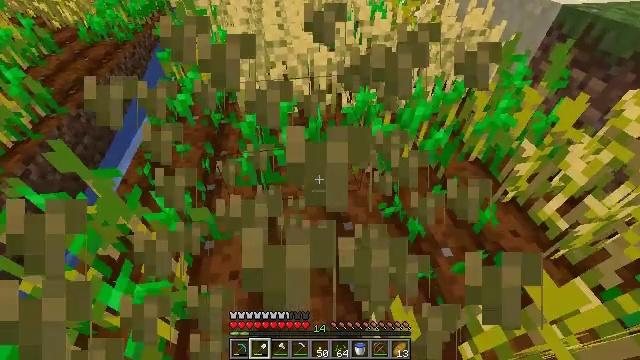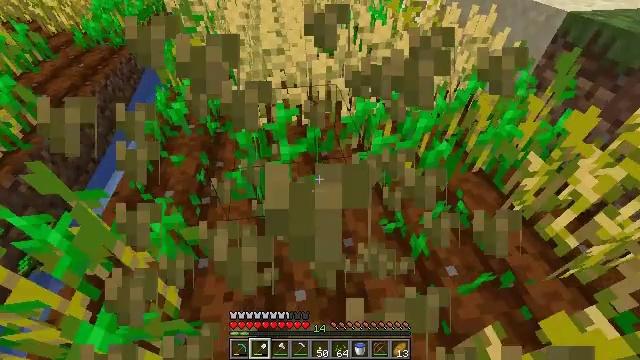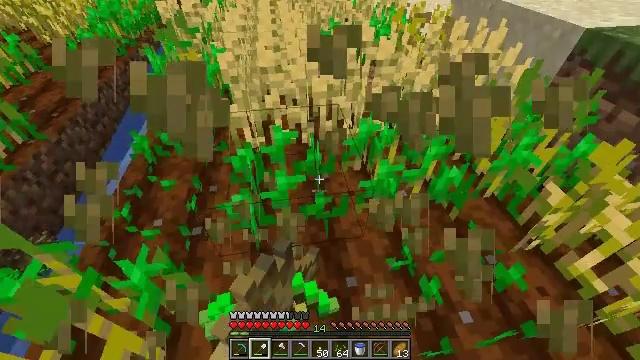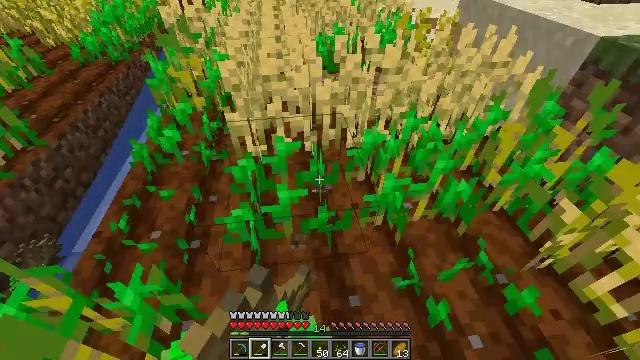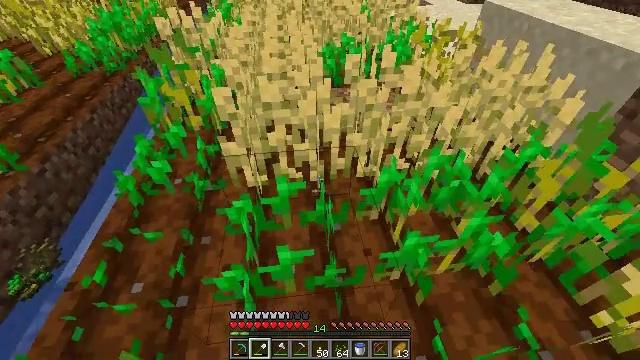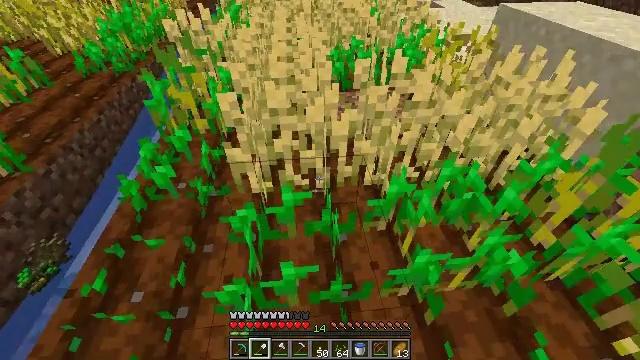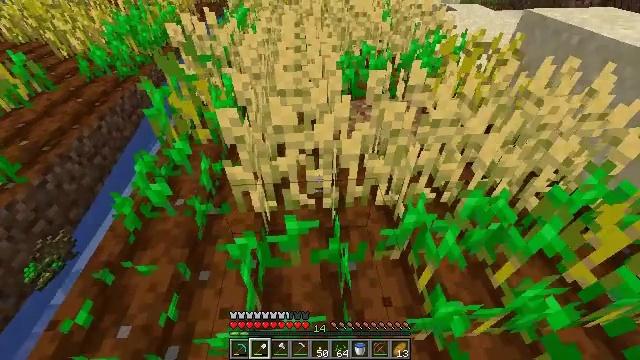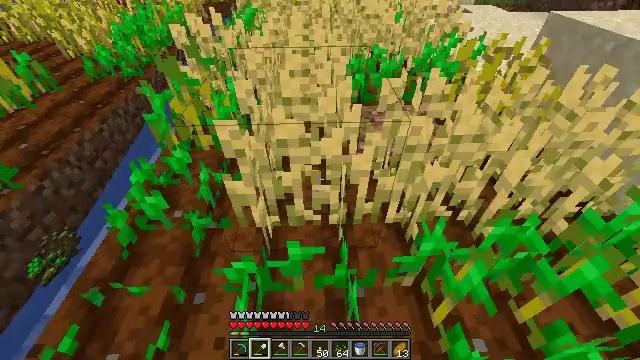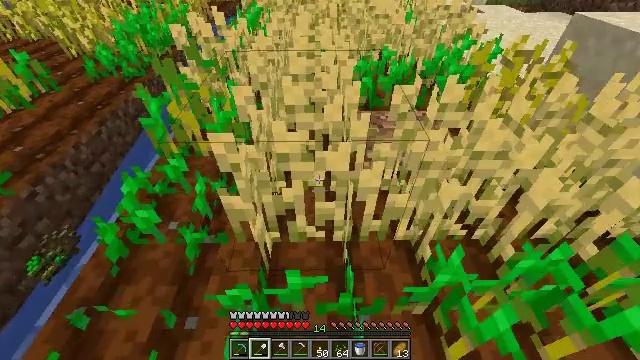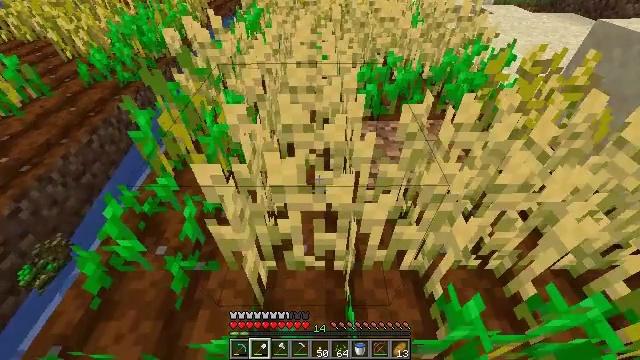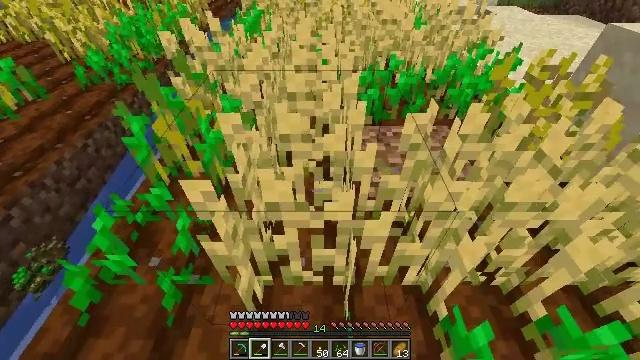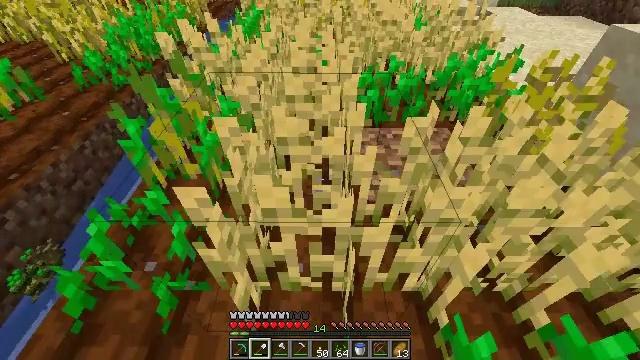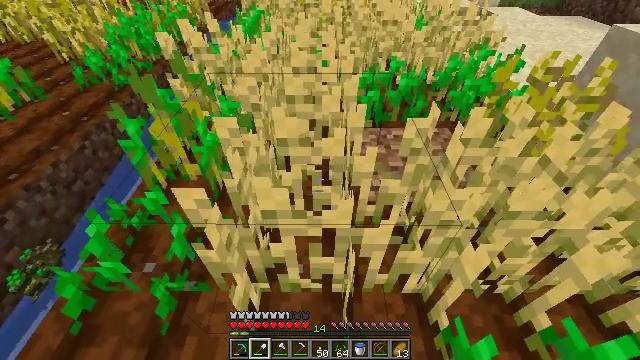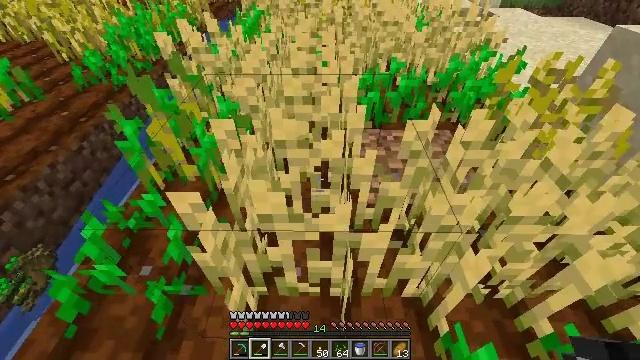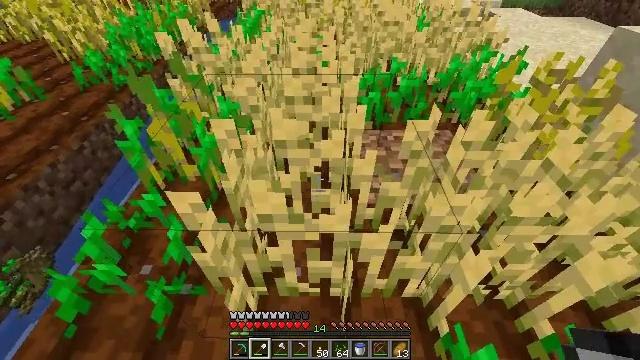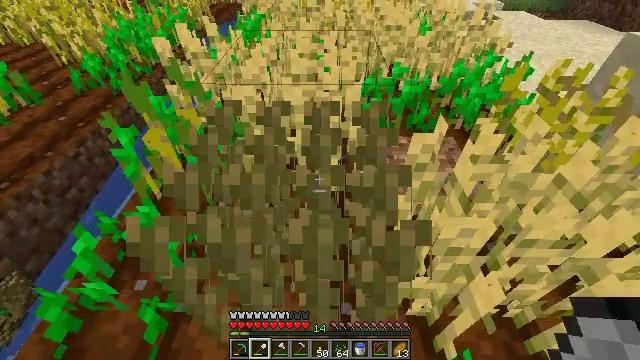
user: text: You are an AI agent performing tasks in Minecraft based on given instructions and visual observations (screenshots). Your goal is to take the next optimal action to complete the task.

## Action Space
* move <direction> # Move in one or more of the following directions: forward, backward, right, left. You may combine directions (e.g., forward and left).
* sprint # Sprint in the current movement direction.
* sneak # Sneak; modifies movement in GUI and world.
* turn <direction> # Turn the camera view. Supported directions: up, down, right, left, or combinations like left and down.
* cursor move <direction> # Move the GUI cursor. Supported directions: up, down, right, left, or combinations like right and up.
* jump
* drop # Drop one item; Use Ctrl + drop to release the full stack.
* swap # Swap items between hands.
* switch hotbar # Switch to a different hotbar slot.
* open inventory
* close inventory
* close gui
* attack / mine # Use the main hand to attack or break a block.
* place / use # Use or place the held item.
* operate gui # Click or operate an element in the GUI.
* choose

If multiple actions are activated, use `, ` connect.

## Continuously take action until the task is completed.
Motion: motion action
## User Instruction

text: Break the mature wheat plants.
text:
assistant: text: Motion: move forward
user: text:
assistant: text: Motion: move forward
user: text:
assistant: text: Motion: move forward
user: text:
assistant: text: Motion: move forward, turn left
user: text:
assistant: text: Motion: move forward, turn left
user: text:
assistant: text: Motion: move forward, turn left
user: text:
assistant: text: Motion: move forward, turn left
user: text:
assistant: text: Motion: move forward, turn left
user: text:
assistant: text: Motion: no_op
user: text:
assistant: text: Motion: no_op
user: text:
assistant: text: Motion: no_op
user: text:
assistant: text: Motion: no_op
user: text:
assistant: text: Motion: no_op
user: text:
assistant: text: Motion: no_op
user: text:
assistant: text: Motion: move forward, attack / mine
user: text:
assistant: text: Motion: move forward, attack / mine
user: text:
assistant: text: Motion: move forward, turn up, attack / mine
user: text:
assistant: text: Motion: move forward, turn up, attack / mine
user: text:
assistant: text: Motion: move forward, turn up, attack / mine
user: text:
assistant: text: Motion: move forward, turn up, attack / mine
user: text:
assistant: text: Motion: move forward, turn up, attack / mine
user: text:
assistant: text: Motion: move forward, attack / mine
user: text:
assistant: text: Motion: move forward, turn up, attack / mine
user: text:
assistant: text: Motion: move forward, attack / mine
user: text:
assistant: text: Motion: no_op
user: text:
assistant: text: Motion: no_op
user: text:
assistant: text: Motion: no_op
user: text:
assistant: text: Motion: no_op
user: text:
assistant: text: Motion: turn right
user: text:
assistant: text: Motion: turn right